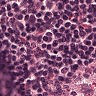
Metastatic tissue present: no